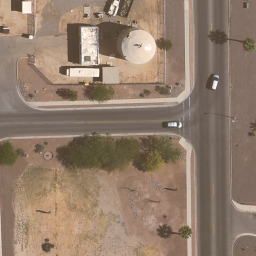
Label: storage tanks